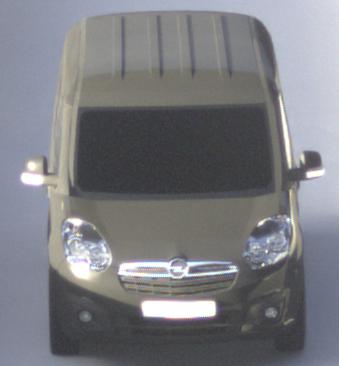
Make: Opel
Model: Combo Combi L1H1 1.4
Detailed model: Combo (D) Combi
Model produced from: 2012/01
Model produced until: 2013/11
Doors: 5
Color: black
Road condition: dry road
Daytime: sunrise or sunset
Contrast: medium contrast